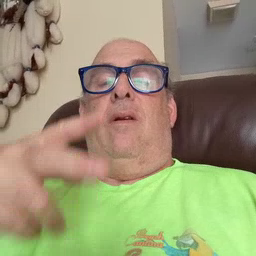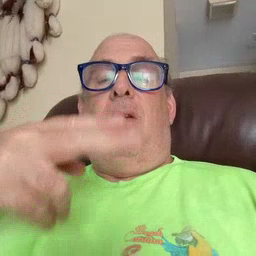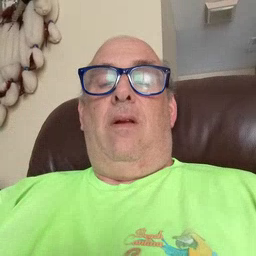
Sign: cut